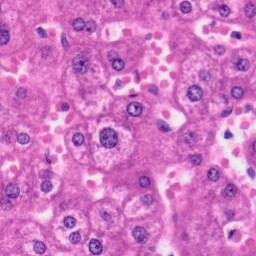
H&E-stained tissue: Liver